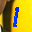
Label: 1